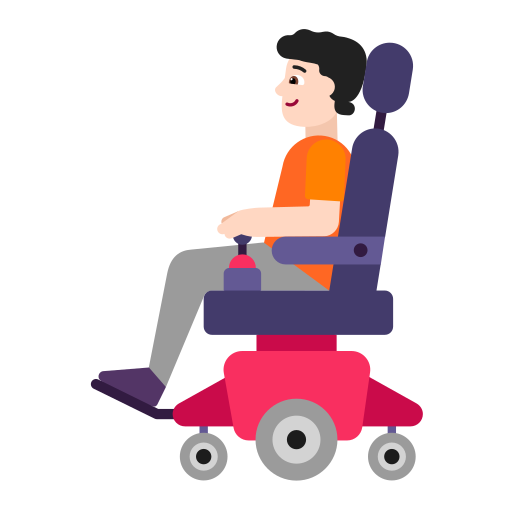
person in motorized wheelchair flat light